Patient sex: F
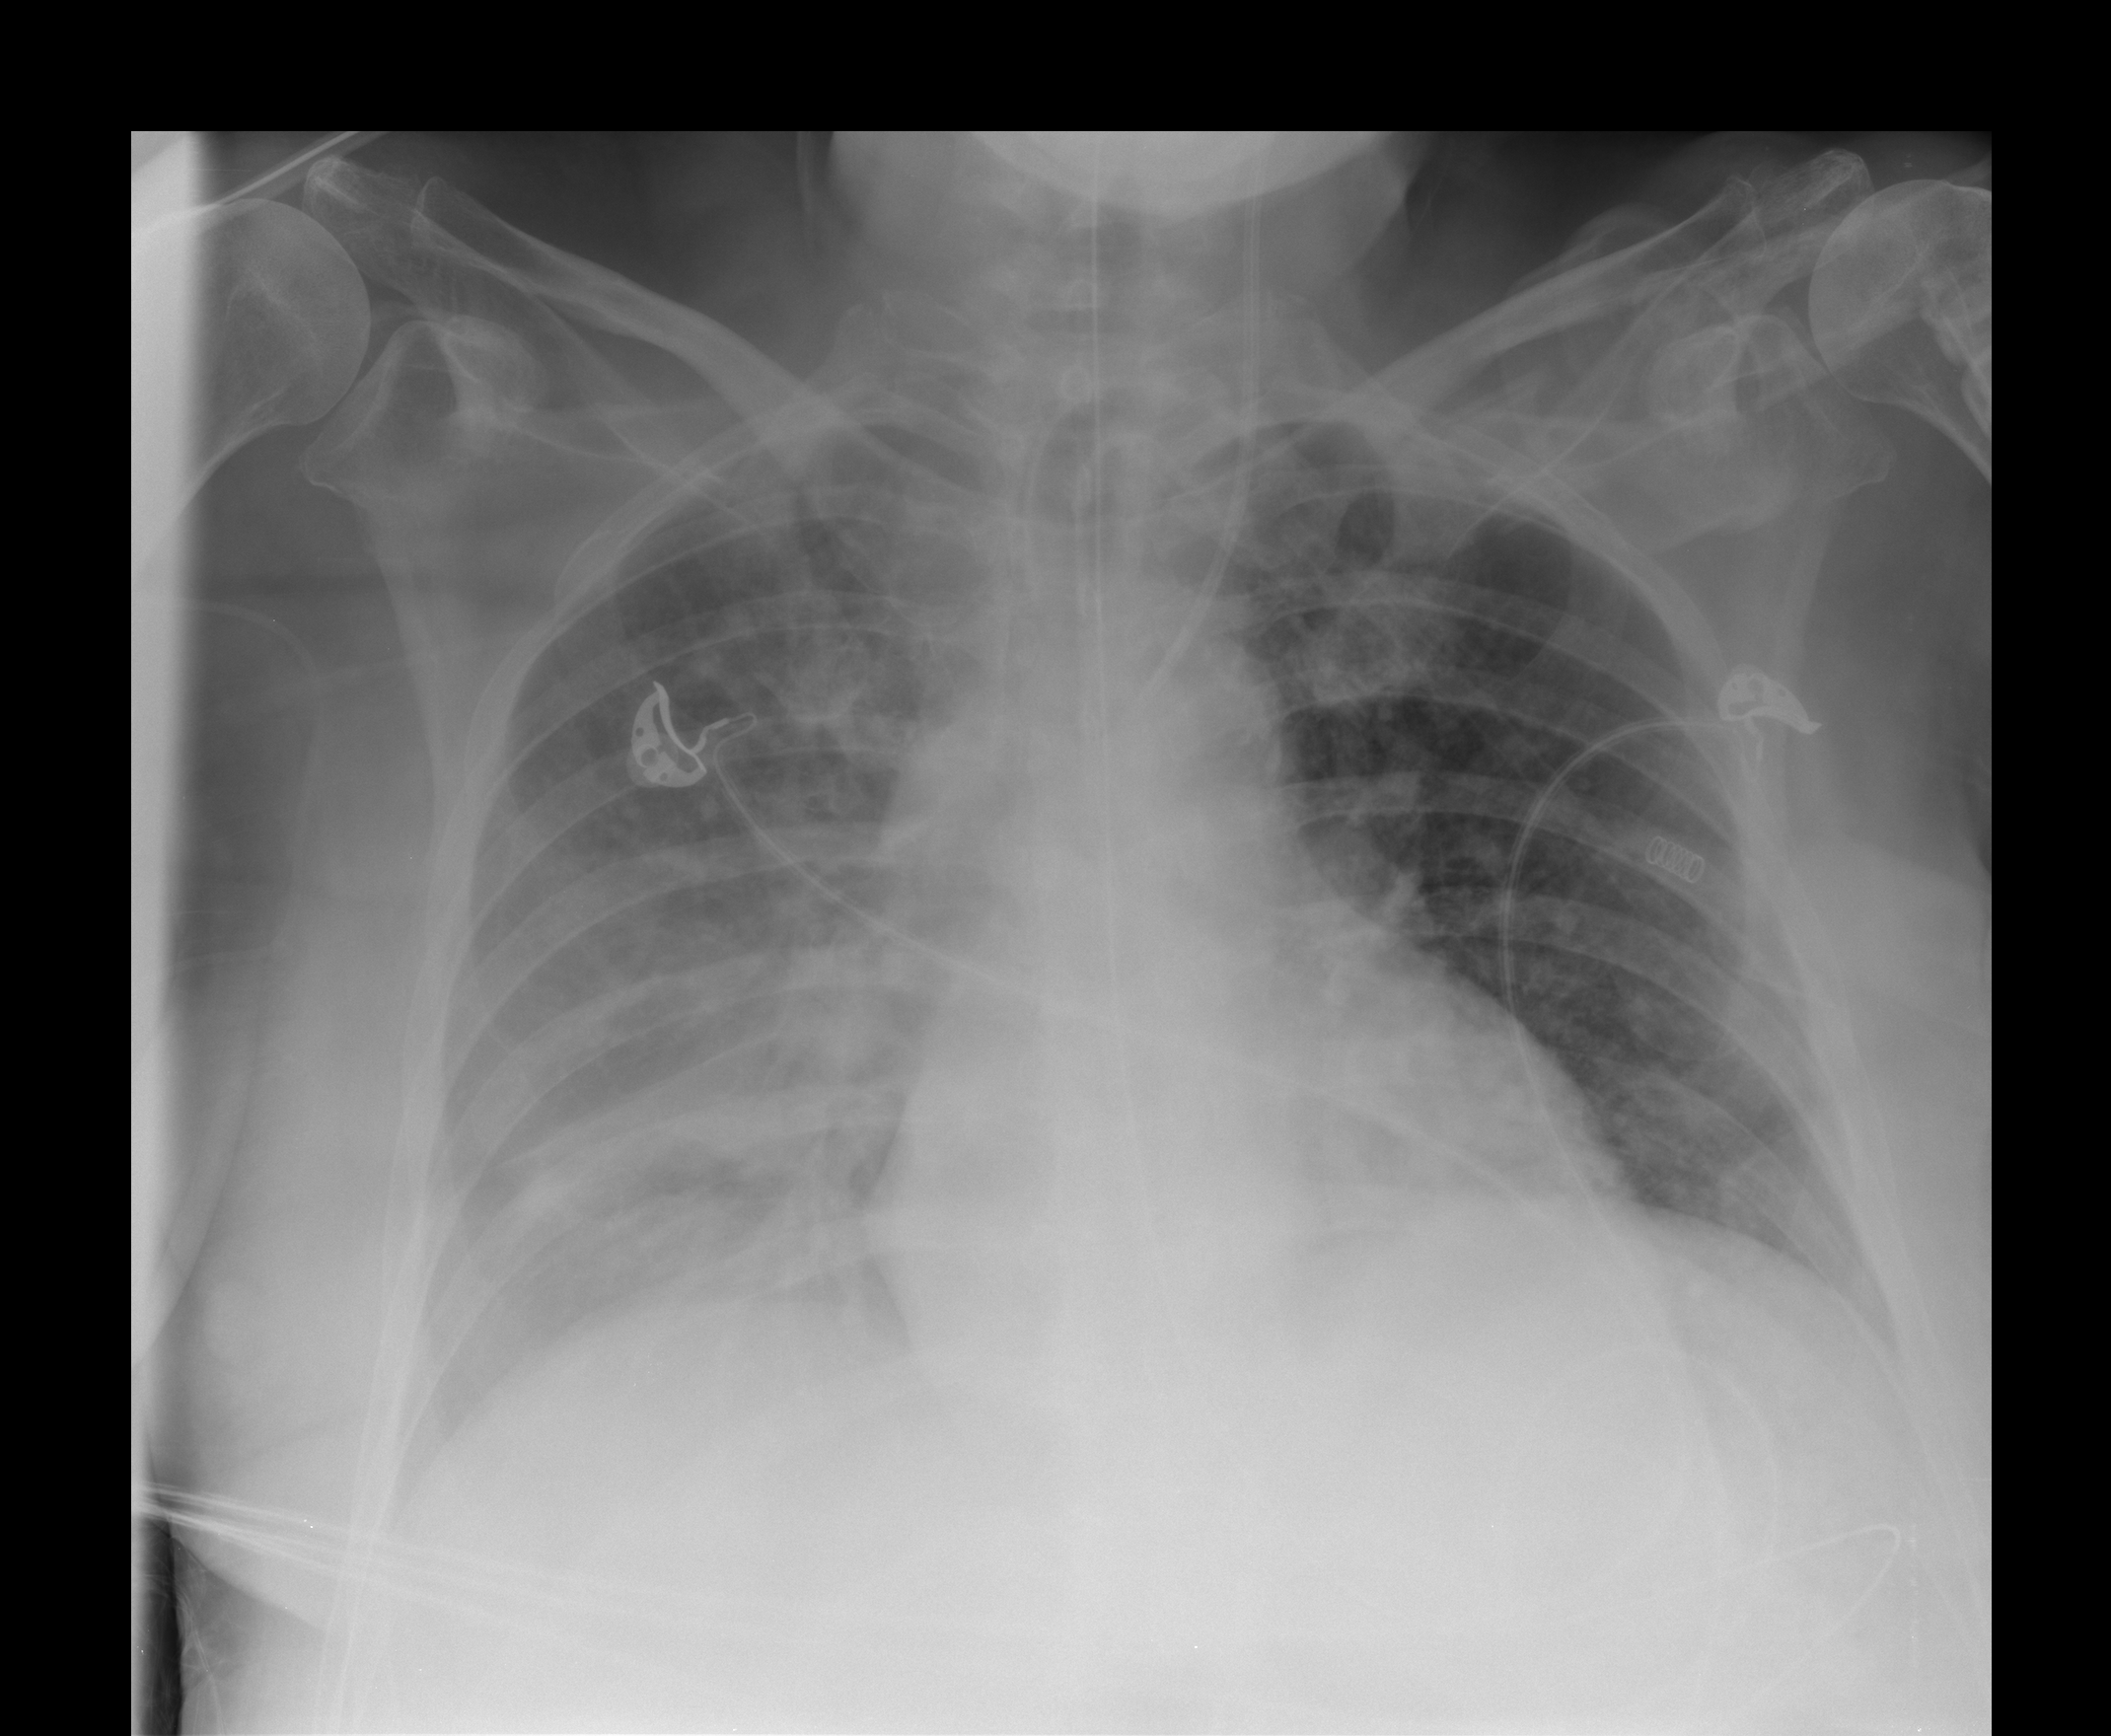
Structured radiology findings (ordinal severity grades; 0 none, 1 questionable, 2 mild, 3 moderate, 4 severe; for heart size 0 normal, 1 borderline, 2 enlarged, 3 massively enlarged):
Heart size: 2
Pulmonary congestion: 3
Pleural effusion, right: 2
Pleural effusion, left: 0
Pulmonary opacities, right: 2
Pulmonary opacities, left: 2
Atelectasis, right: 3
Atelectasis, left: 2